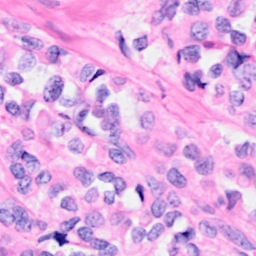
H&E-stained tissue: Breast